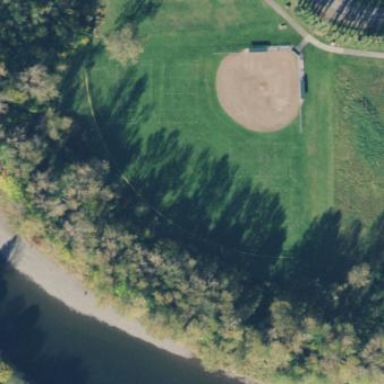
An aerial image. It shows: Baseball pitch for leisure land.